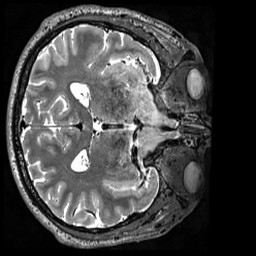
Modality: T2w
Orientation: axial
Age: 46
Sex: male
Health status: ill
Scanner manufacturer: siemens
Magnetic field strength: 3 T
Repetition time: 3.2 s
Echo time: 0.564 s